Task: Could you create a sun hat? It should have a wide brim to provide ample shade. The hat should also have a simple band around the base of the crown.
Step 132:
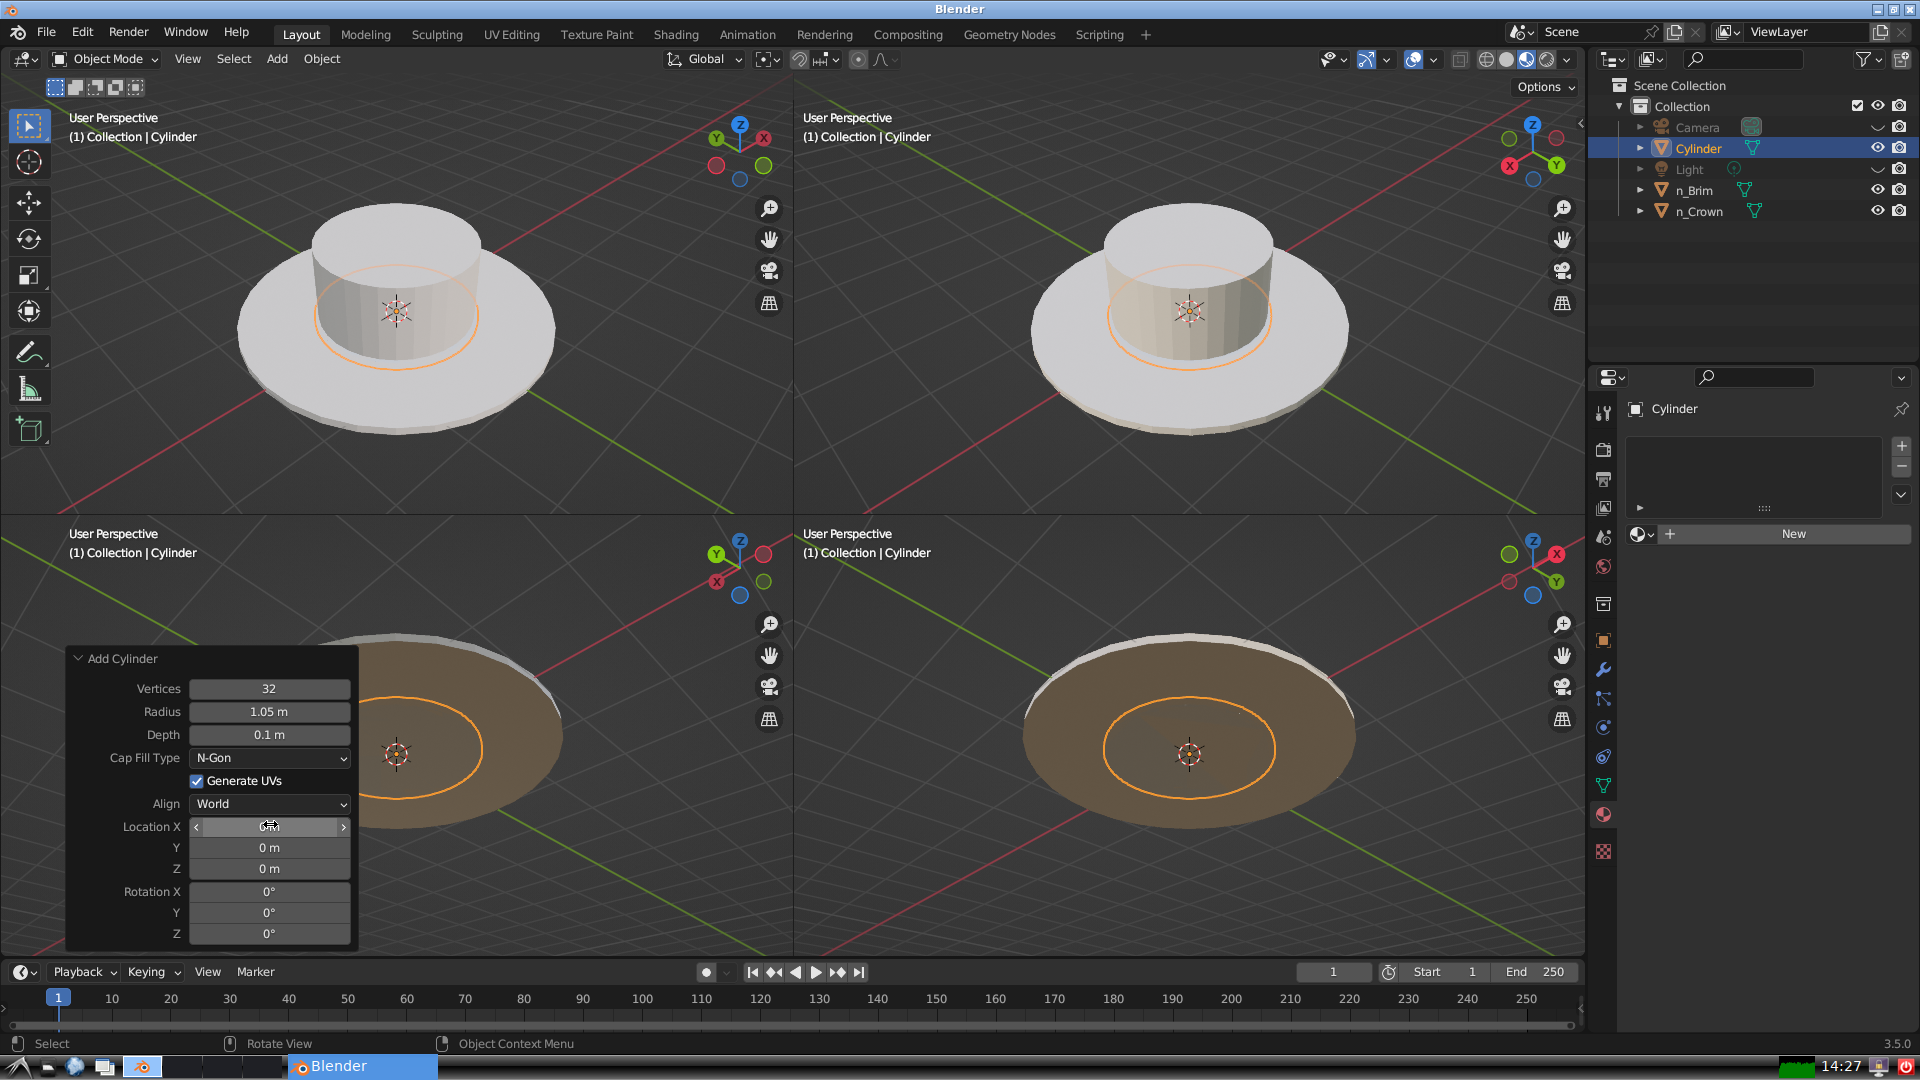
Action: {"mouse_move": [270, 844]}